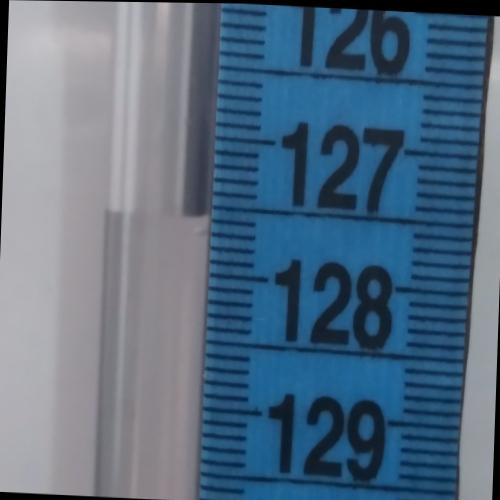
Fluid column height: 127.6 cm